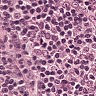
Metastatic tissue present: no